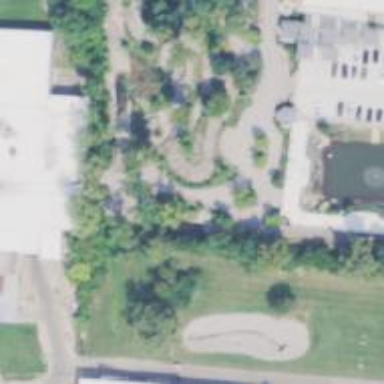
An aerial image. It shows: Obstacle course on path.